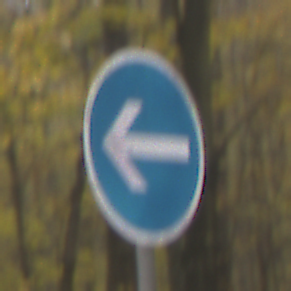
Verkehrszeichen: VorgeschriebeneFahrtrichtungHierLinks
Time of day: MorningAfternoon
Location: Outdoor (Nature)
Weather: Overcast
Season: Autumn
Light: Natural